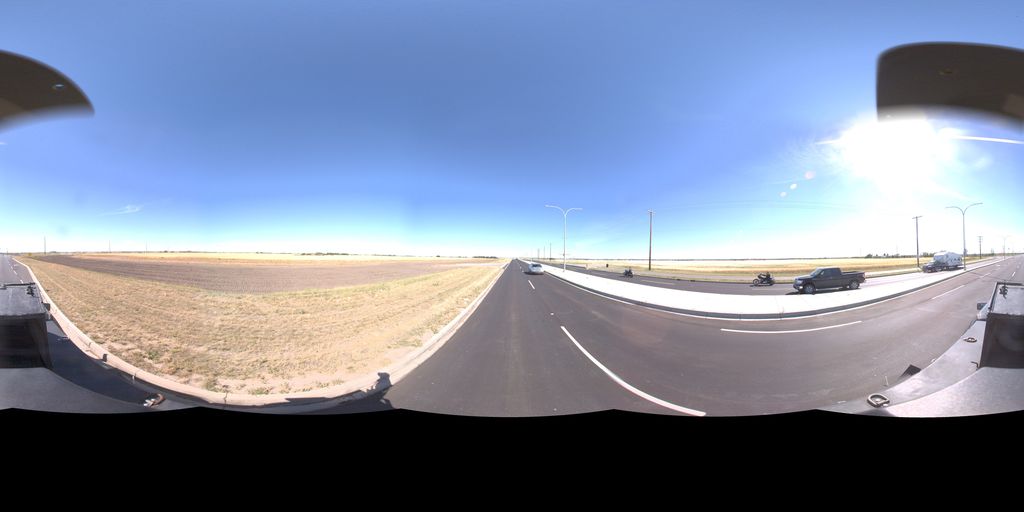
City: saskatoon